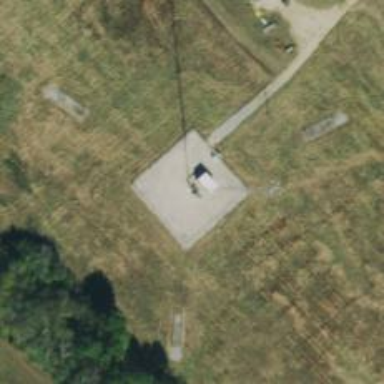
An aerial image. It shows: Man-made mast used for communication purposes.